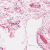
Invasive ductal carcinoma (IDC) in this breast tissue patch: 0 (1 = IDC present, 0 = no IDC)